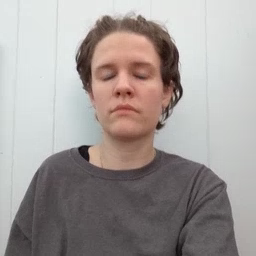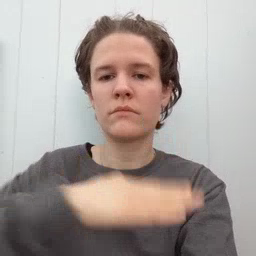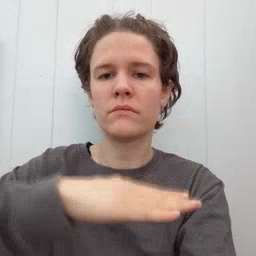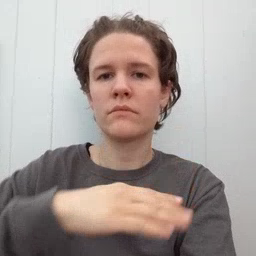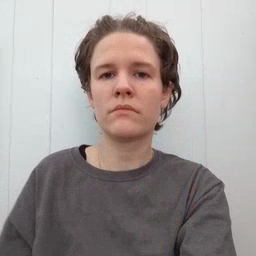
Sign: table